Question: I'm trying to add a search form to my page that updates the Kendo Grid. How should I send the Ajax call, so the ASP.NET MVC Model Binder be able to work?
This is my Ajax call:
'''
var grid = $("#SearchSheetHeads").data('kendoGrid');
var data = $("#SearchSheet").serialize();
grid.dataSource.transport.options.read.url = "@Url.Action("SearchHeaderRead", "Sheet")";
grid.dataSource.transport.options.read.data = data;
grid.dataSource.transport.options.read.dataType = 'json';
grid.dataSource.transport.options.read.contentType = "application/json";
grid.dataSource.transport.options.read.type = "POST";
grid.dataSource.fetch();
'''
I've also tried it by 'stringify' method and removing 'contentType'.
And this is my Action signature:
'''
public ActionResult SearchHeaderRead([DataSourceRequest] DataSourceRequest request, SearchSheetHeaderViewModel model)
'''
And the request looks like this:

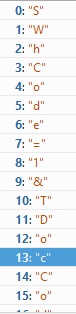
Answer: Can't test it at the moment, but try something like this:
'''
var grid = $("#SearchSheetHeads").data('kendoGrid');
var data = $("#SearchSheet").serialize();
$.ajax(
{
type: 'POST',
url: '@Url.Action("SearchHeaderRead", "Sheet")',
dataType: 'json',
data: { model: data },
success: function (result) {
grid.dataSource.data(result.Data);
}
});
'''
'data: { model: data }' is probably the important part for you.